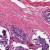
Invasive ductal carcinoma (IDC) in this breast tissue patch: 0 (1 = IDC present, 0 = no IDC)